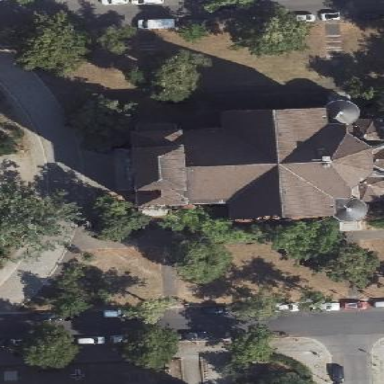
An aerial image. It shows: Church which is place of worship.